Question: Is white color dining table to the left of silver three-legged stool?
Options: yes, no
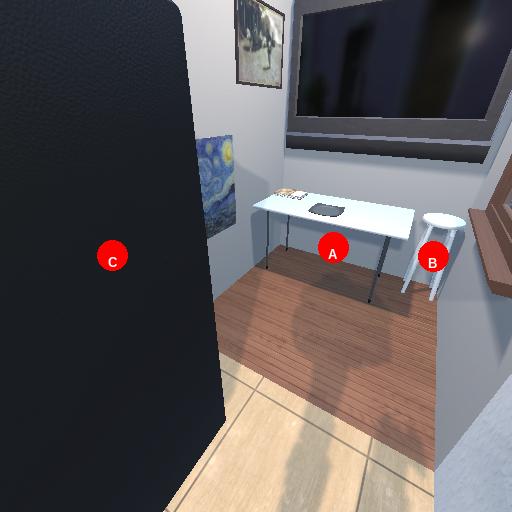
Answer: yes